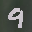
Label: 9